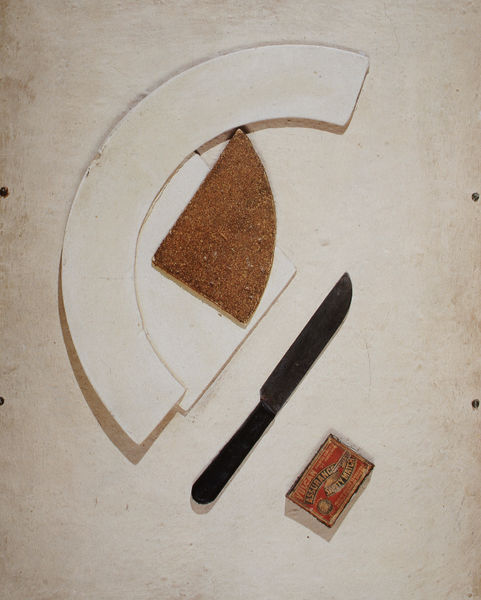
Titel: Komposition
Künstler: Wassilij Jermilow
Standort: Moskau
Institution: Sammlung Schadowa
Schlagwörter: schatten, weiß, braun, licht, schwarz, messer, schneide, teller, stilleben, rand, brot, platte, nägel, segment, griff, scheibe, schnitt, schachtel, halbkreis, halbrund, fragment, viertelkreis, scherben, ror, streichholzschachtel, streichhölzer, teil, montage, scherbe, schwarzbrot, brotscheibe, halbe sachen, insatllation, spoerri, zündholzschachtel